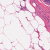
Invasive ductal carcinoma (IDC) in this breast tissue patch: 0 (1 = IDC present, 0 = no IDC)